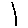
Label: line